【题型】填空题　【知识点】平面几何　【难度】easy
如图, $\text{Rt}\triangle ABC$ 中, $\angle BAC=90^\circ$, $AD \perp BC$ 于点 $D$, 若 $AC=12$, $\sin B=\frac{4}{5}$, 则 $BD=$ \_\_\_\_\_\_。

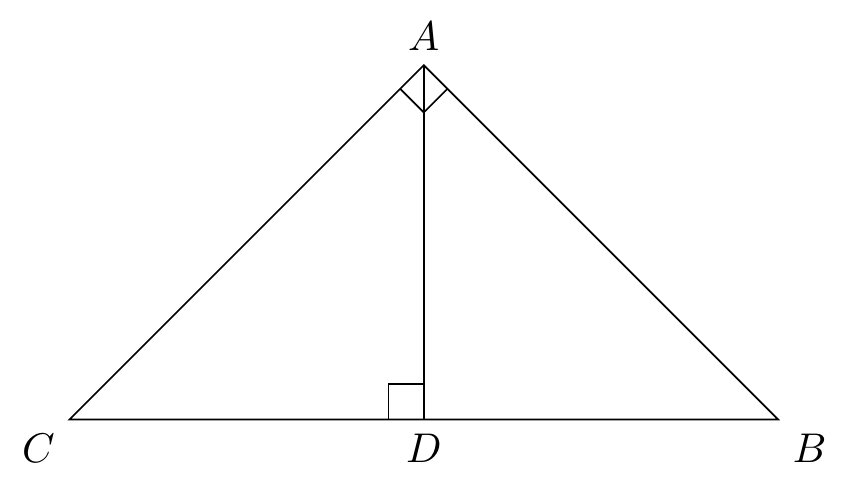
【解答】
解：在 $\text{Rt}\triangle ABC$ 中, $\sin B=\frac{AC}{BC}=\frac{4}{5}$,

$\therefore BC=\frac{5}{4}\times12=15$,

$\because AD \perp BC$,

$\therefore \angle DAB+\angle B=90^\circ$,

而 $\angle DAC+\angle DAB=90^\circ$,

$\therefore \angle DAC=\angle B$,

在 $\text{Rt}\triangle ACD$ 中, $\sin\angle DAC=\sin B=\frac{CD}{AC}=\frac{4}{5}$,

$\therefore CD=\frac{4}{5}\times12=\frac{48}{5}$,

$\therefore BD=BC-CD=15-\frac{48}{5}=\frac{27}{5}$。

故答案为：$\frac{27}{5}$。